Aerial crown-view tile of a tropical tree (Barro Colorado Island, Panama), acquired 20250217:
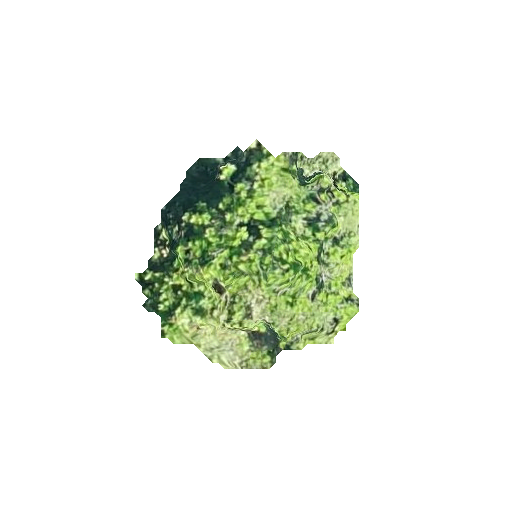
Species: Anacardium excelsum
GBIF accepted scientific name: Anacardium excelsum
Crown area: 55.601 m²